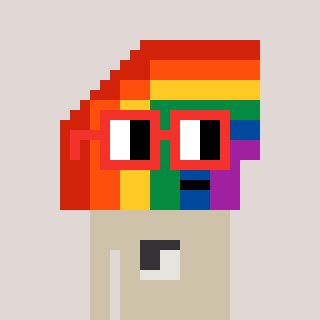
a pixel art character with square red glasses, a rainbow-shaped head and a bege-colored body on a warm background